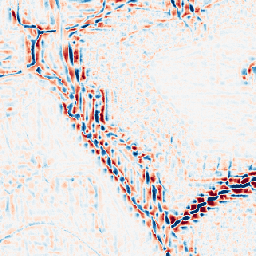
Category: wavelet
Decomposition family: wavelet_reverse_biorthogonal
Decomposition parameters: wavelet: rbio2.4
level: 3
Upsampling method: area
Upsampling parameters: scale: 8
Upsampling scale: 8